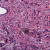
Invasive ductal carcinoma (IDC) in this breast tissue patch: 1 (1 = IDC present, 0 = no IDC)